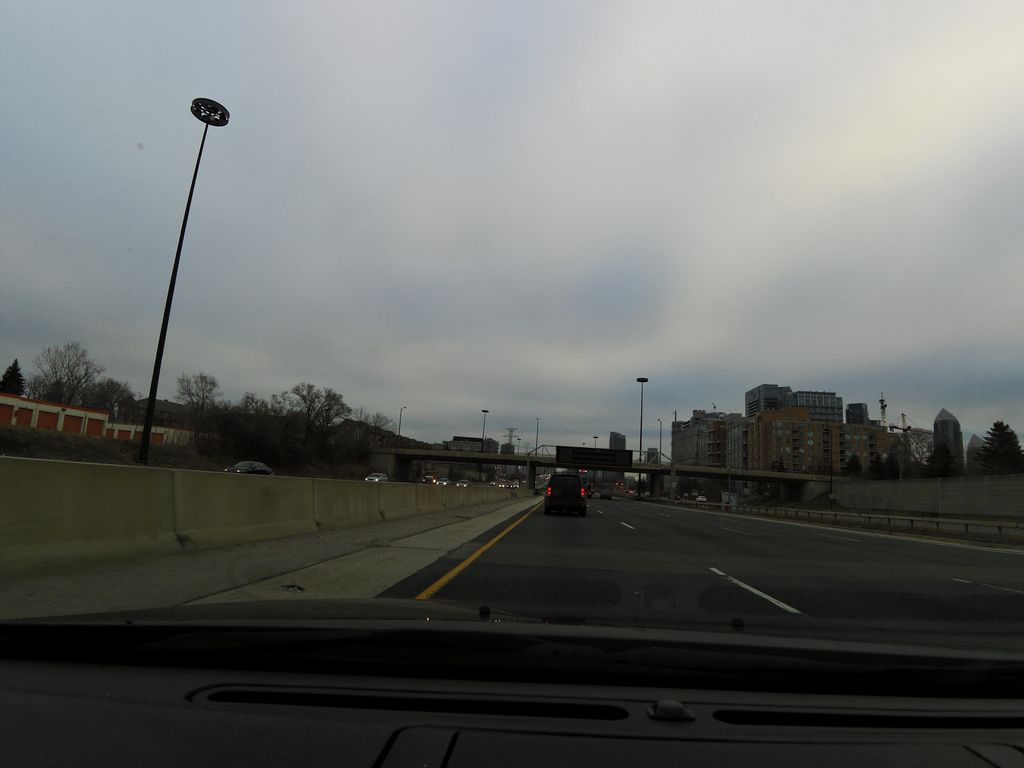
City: toronto